Question: I have a D3 visualization with nodes using the force-layouts as seen below. Some of the lines cross each other, which makes the visualization more difficult to understand. How can I ensure that the lines do not overlap?
I've tried modifying the parameters of the force-layout (charge, friction, gravity), but without any luck. The current code is below. Perhaps I need to do something other than modifying the force-layout to achieve the result?
'''
force = d3.layout.force()
.nodes(data_nodes)
.links(data_links)
.charge(-3000)0
.friction(0.6)
.gravity(0.6)
.size([width,height])
.start();
'''

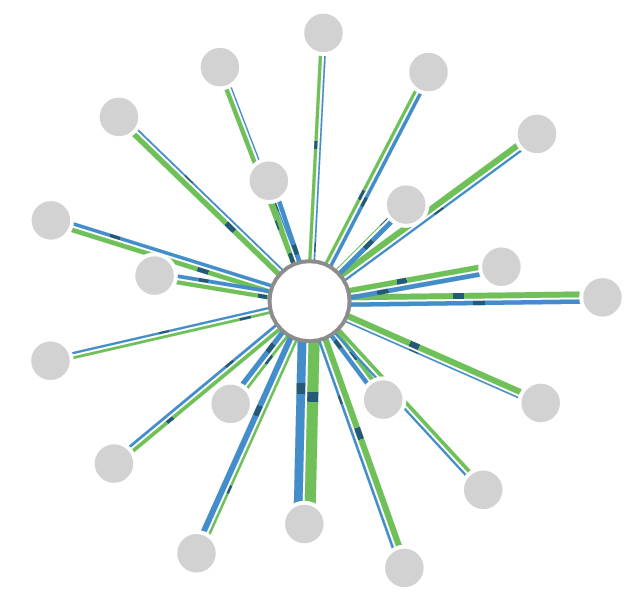
Answer: As Lars Kotthoff stated it can be done manually (I found <URL>, but actually it could be done a lot simpler if I just changed the force-layout a bit.
If I let the central node have a quite strong charge compared to the remaining nodes, they will align nicely in a circle around the node, removing any overlaps:
'.charge(function(d, i) { return i==0 ? -10000 : -500; })'